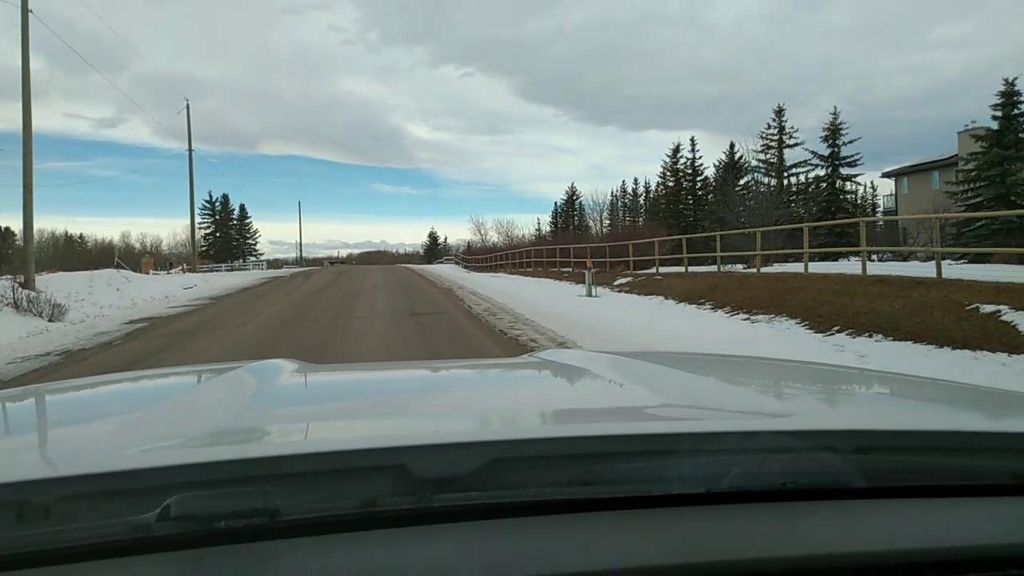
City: calgary